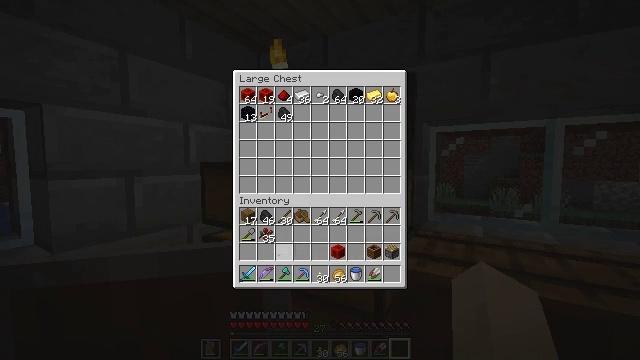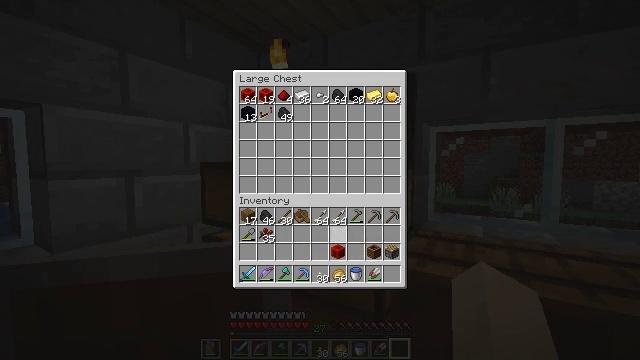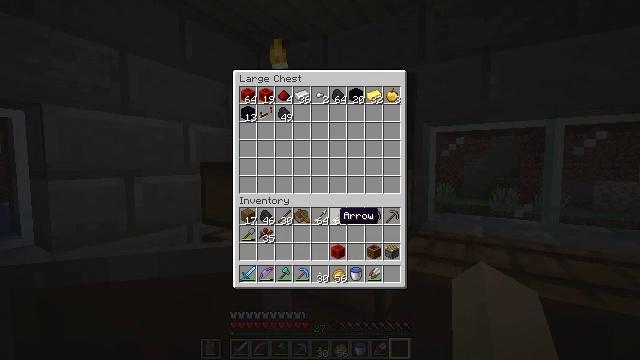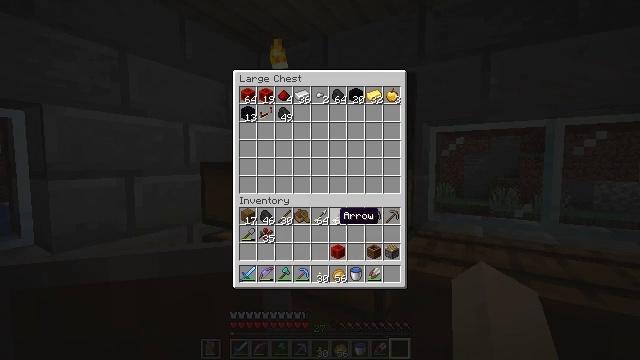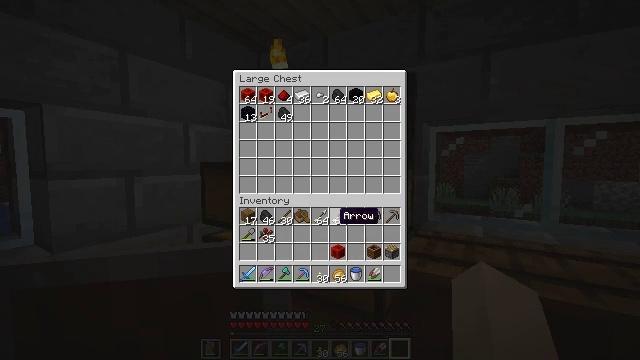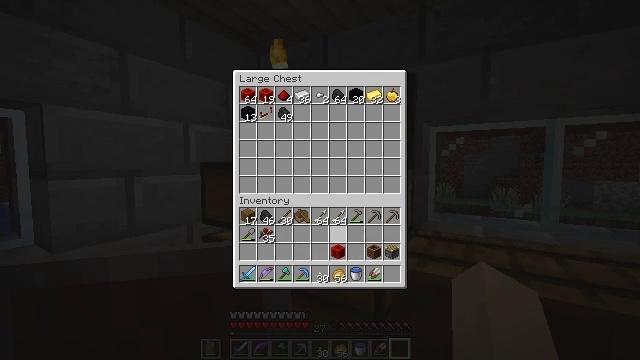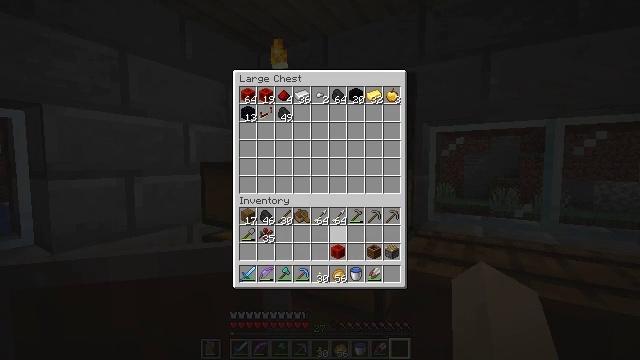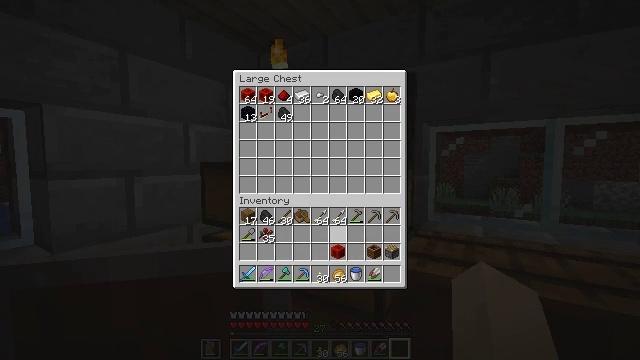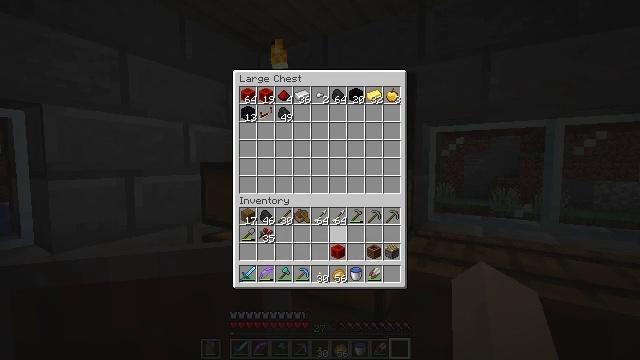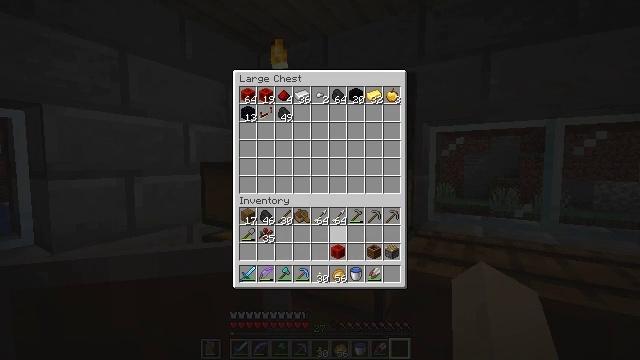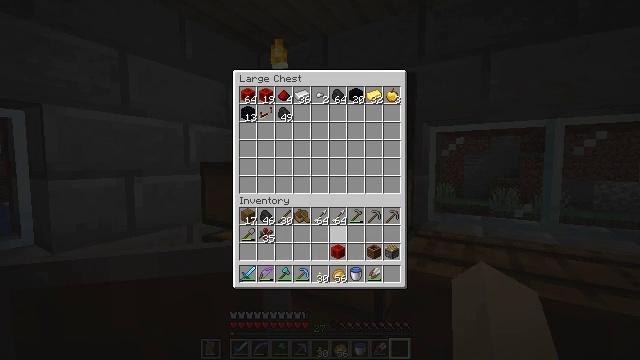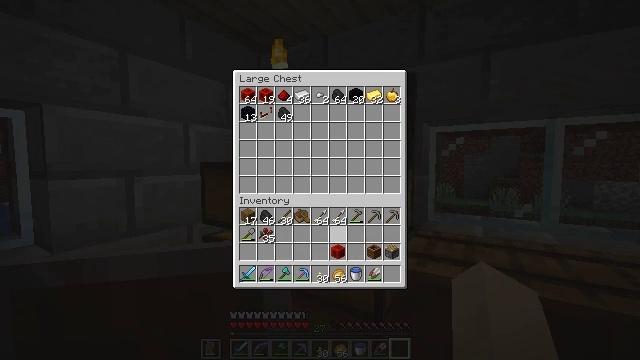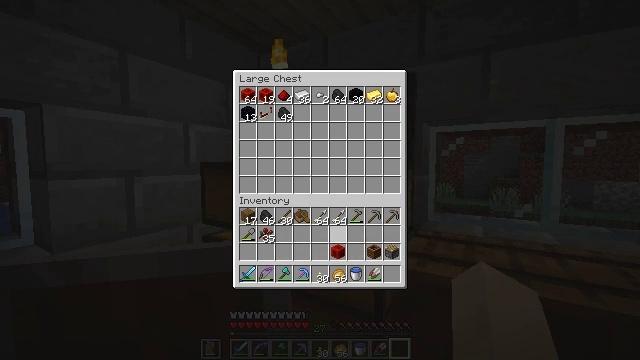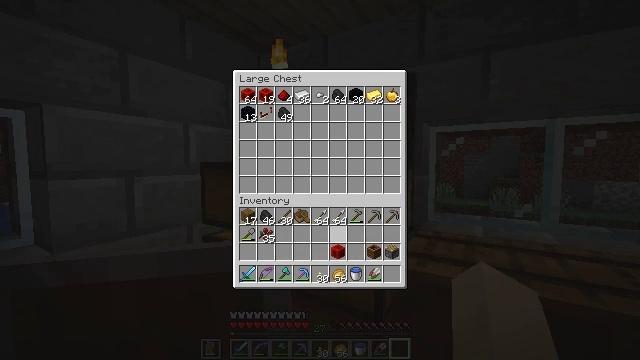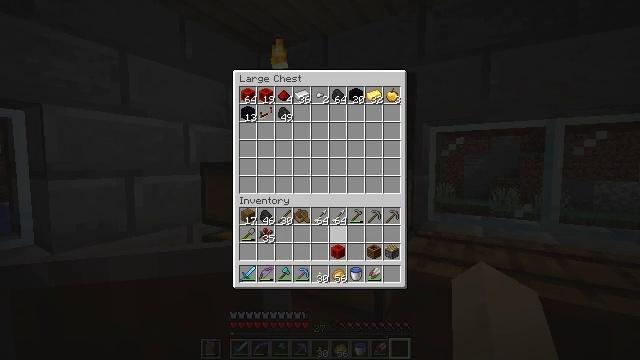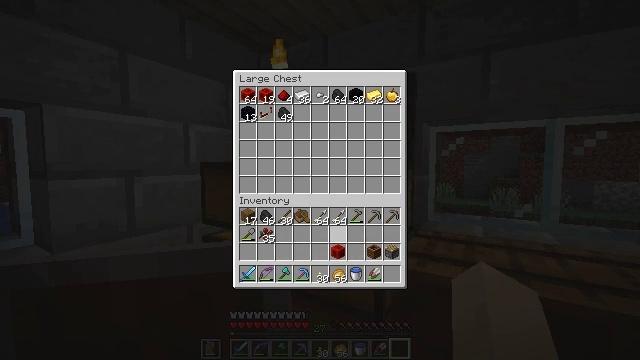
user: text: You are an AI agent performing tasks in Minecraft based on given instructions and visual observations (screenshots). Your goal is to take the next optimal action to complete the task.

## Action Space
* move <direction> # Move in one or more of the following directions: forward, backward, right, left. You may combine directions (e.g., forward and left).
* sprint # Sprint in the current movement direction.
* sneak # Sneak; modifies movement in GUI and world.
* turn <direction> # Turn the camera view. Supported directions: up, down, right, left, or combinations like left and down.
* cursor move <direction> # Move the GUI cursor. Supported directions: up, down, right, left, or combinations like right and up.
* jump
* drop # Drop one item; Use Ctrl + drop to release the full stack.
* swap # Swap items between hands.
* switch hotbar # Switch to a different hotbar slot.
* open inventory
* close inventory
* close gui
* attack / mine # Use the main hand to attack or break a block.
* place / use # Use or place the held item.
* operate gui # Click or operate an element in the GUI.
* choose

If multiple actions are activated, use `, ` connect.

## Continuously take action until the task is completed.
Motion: motion action
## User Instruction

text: Destroy the barrel to use elsewhere.
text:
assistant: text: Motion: sneak, cursor move right and up
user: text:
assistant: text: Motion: cursor move up
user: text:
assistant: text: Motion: no_op
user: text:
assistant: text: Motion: no_op
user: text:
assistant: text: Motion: cursor move right
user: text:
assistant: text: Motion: no_op
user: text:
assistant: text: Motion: no_op
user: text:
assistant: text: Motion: no_op
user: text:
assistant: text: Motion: no_op
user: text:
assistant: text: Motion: no_op
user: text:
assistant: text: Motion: no_op
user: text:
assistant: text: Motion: no_op
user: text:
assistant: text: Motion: no_op
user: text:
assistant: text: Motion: no_op
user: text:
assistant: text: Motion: no_op
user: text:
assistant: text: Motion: no_op
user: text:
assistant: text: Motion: no_op
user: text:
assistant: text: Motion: no_op
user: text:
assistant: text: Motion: no_op
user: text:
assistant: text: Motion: cursor move right and up
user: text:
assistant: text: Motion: cursor move right and up
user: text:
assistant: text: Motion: cursor move right
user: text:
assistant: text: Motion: no_op
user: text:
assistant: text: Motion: no_op
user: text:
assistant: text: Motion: no_op
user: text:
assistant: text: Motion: no_op
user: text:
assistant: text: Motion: no_op
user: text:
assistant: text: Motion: no_op
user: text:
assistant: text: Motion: cursor move left and up
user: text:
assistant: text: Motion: cursor move up